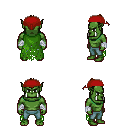
a pixel art fantasy rpg character, male body template, orc, green skin, green tattered cape, teal pants, brown short mohawk hairstyle, red bandana, white cloth bandages, four views (front, back, left, right), 2x2 character sprite sheet, small pixel art, hard edges, no anti-aliasing